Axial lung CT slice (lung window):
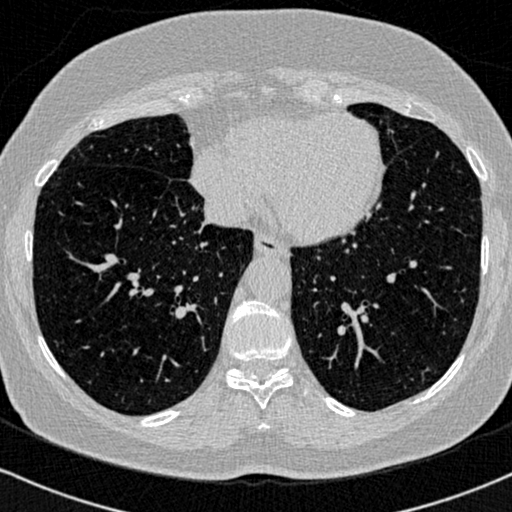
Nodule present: no